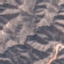
Label: HerbaceousVegetation